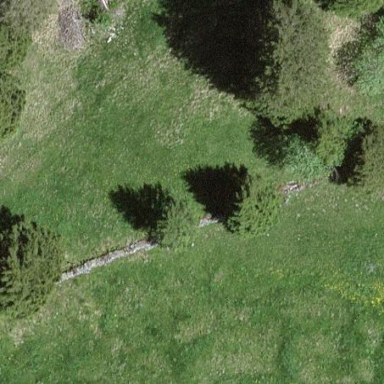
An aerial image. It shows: Forest area.